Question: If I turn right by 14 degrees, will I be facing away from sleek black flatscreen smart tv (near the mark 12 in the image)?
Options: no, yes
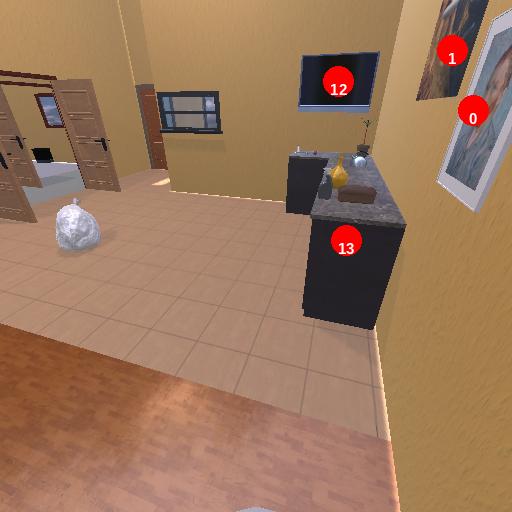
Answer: no